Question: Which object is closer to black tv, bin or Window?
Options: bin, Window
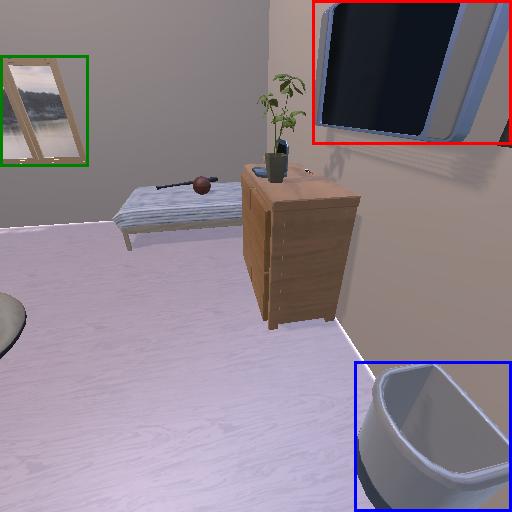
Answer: bin